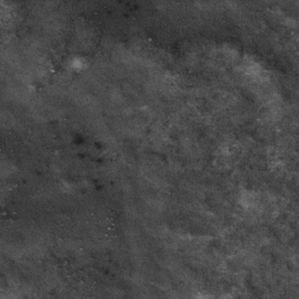
Label: frost